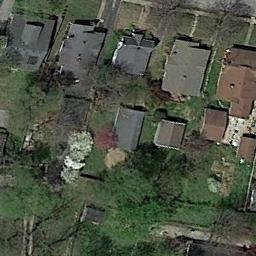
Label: medium_residential